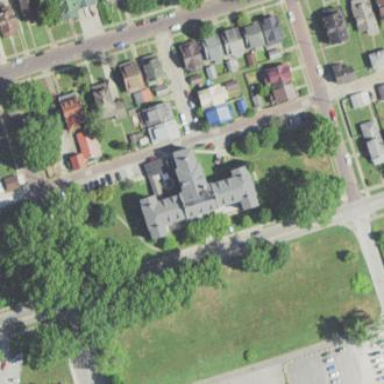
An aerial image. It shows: Nursing home building.